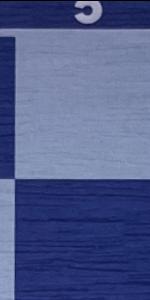
Label: Empty